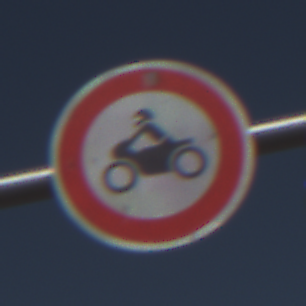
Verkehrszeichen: VerbotKraftraeder
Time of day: Midday
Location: Outdoor (RoadRail)
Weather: Clear
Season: Summer
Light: Natural